Current action and preconditions to check: trajectory_clear

Your task: For each precondition in the list above, predict whether it will hold at this action.

Consider the current scene as observed from the mobile robot's camera, and analyze the predicted future states of all dynamic agents (e.g., people, animals, vehicles, or any moving entities) within the NEXT SECOND.

IMPORTANT: Only answer "very likely" if you are absolutely certain—based on strong, clear evidence—that a dynamic agent will violate the precondition in the predicted future state. Do NOT answer "very likely" for unlikely, ambiguous, or low-probability risks.

Ask yourself for each precondition: Is there a high probability, with clear and convincing evidence, that the predicted future states of any dynamic agent will interfere with the predicted future state of the currently executing action within the NEXT SECOND, causing that precondition to fail?

Assess the risk level based on these predictions. Use "likely" or "very likely" if motions create a clear risk of interference.

Use "neutral" or "improbable" if agents are nearby but their predicted paths are clearly diverging or non-conflicting.

Failure Risk Categories: "very improbable", "improbable", "neutral", "likely", "very likely"

Answer Format: Output ONLY the probability_of_failure value from these categories: "very improbable", "improbable", "neutral", "likely", "very likely"

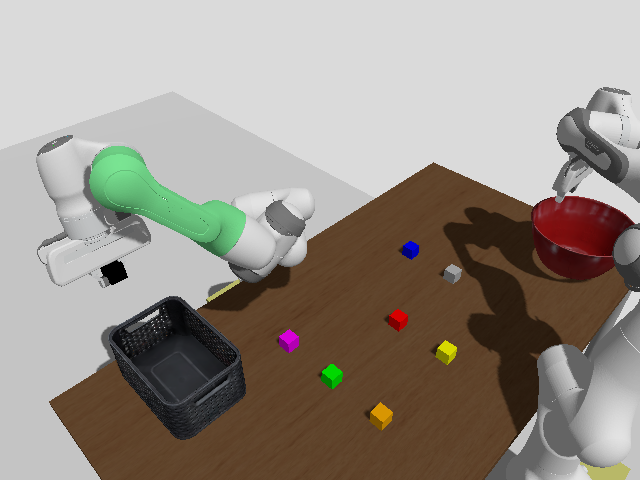

Answer: very improbable